CT reconstruction: convct
Segmentation target: spine
Patient: F, age 65
ISS stage: Stage 2
Metal implant: no
Axial slice:
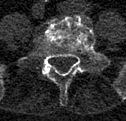
Sagittal slice:
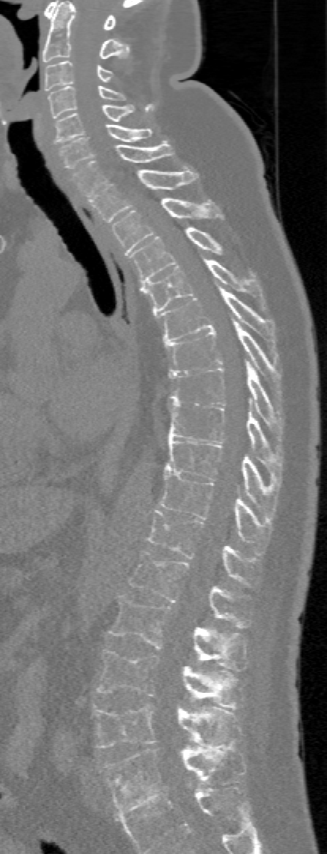